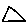
Label: triangle